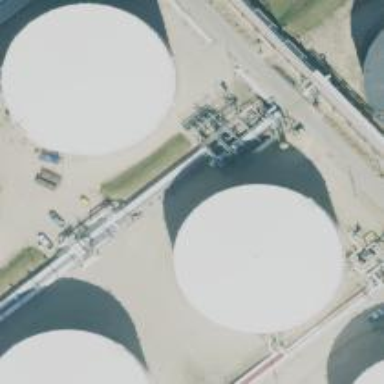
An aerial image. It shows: Storage tank building.